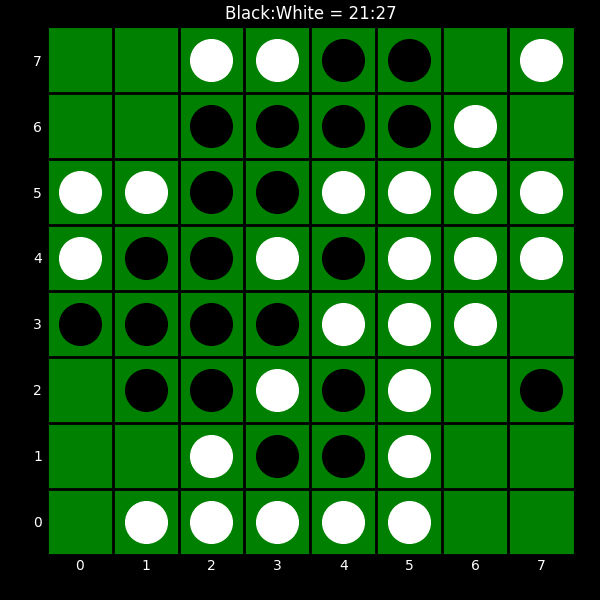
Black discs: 21
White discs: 27